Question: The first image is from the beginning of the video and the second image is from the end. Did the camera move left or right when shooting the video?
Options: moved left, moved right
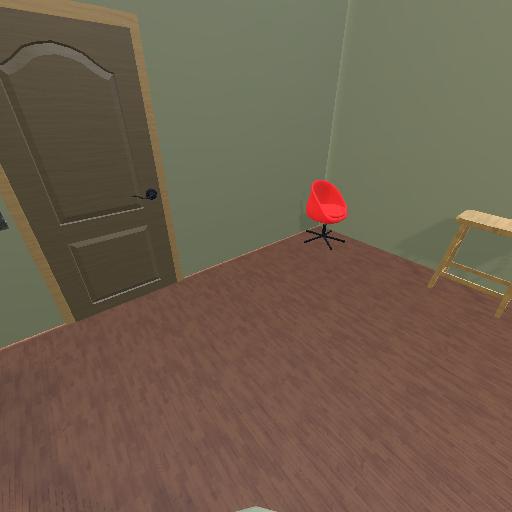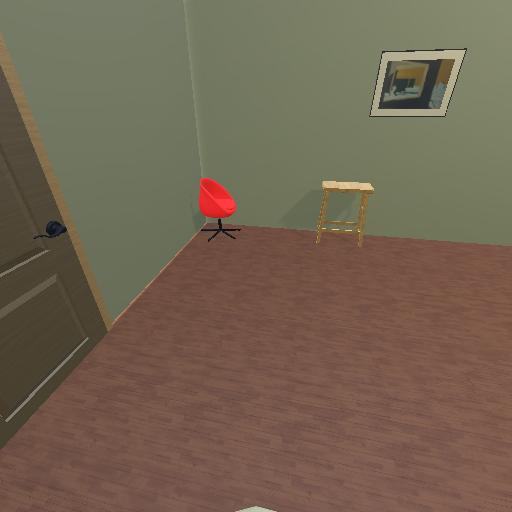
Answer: moved left